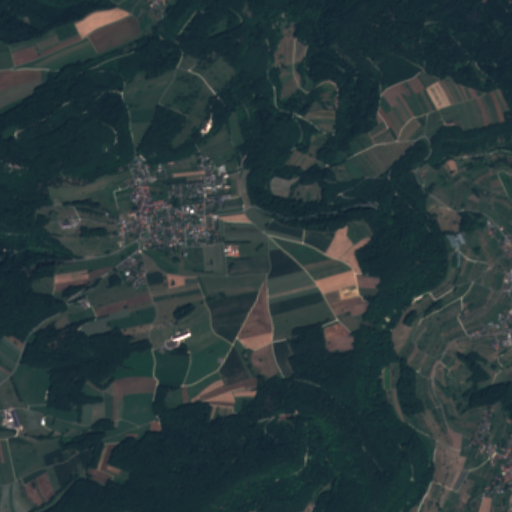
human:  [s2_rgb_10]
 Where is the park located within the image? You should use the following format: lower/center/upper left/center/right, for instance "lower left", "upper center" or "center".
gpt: The park is located in the center of the image.
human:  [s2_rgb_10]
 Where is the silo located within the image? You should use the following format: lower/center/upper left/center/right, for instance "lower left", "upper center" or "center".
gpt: The silo is located in the upper left of the image.
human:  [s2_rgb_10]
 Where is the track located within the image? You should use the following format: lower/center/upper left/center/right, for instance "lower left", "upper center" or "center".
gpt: The track is located in the center of the image.
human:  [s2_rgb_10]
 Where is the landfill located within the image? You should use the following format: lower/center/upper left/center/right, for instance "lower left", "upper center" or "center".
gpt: There is no landfill in the image.